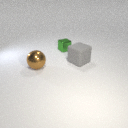
large gray rubber cube behind large brown metal sphere